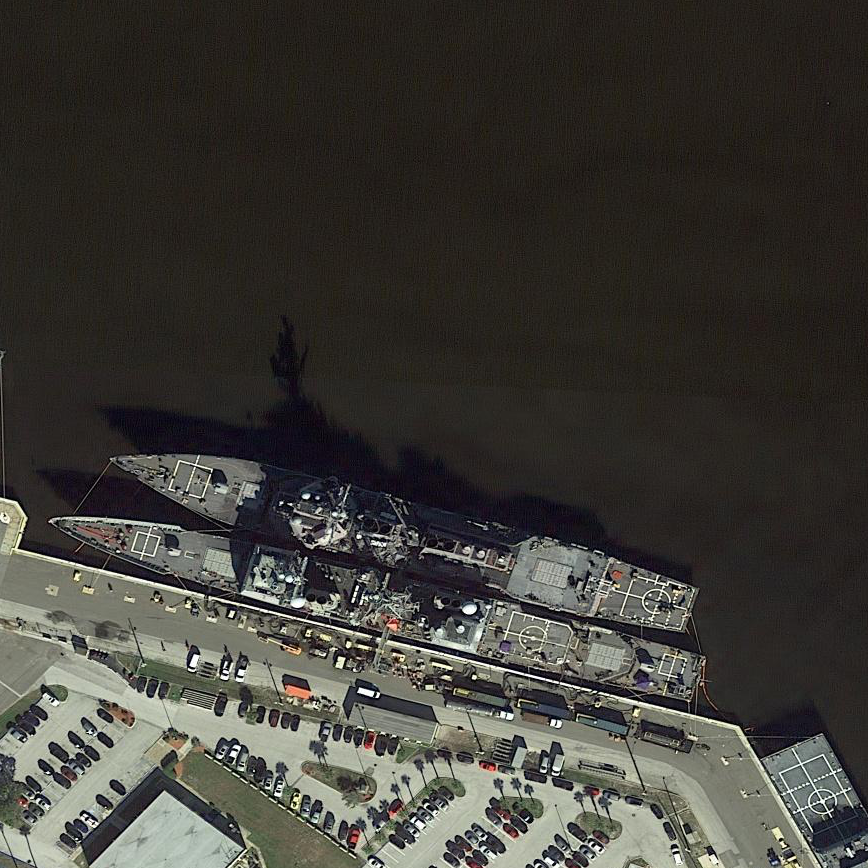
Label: destroyer